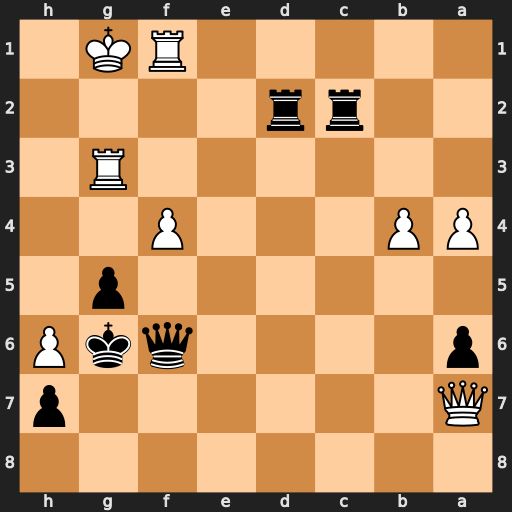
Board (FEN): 8/Q6p/p4qkP/6p1/PP3P2/6R1/2rr4/5RK1
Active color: b
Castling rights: -
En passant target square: -
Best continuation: Kh5 Rh3+ Kg4 Qe3 Rg2+ Kh1 Qc6